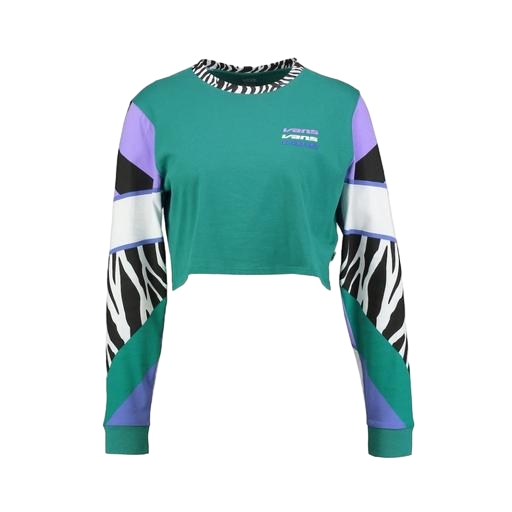
wild free long sleeve crop top multicolor l, long-sleeve top, multicolor cut-out longsleeved t-shirt, white background